Interaction volume radius: 10 \u00c5
Interaction volume height: 20 \u00c5
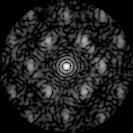
Disorder parameter: 0.5678